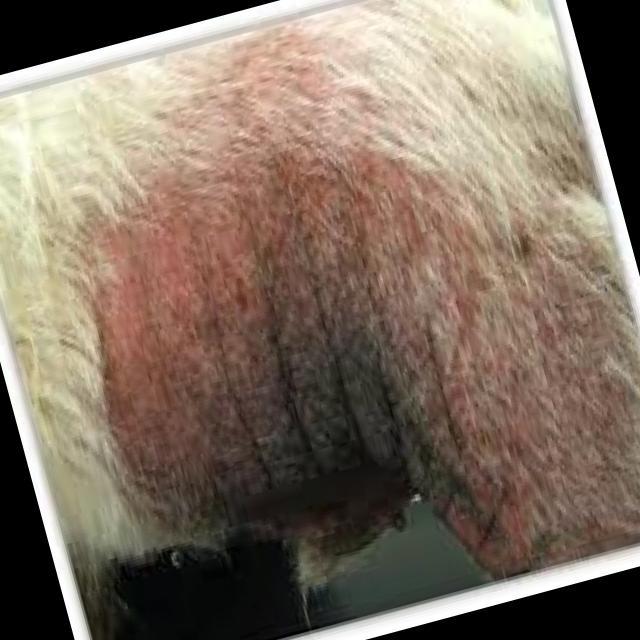
Canine fungal skin infection — characterized by alopecia, scaling, crusting, and circular lesions. Common agents include Malassezia and Candida species.